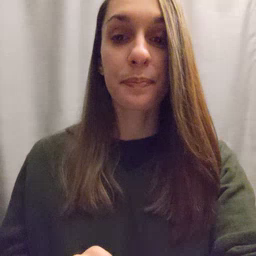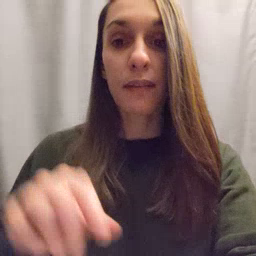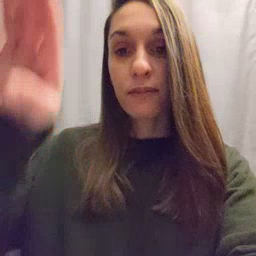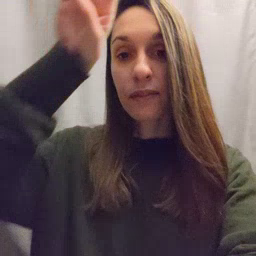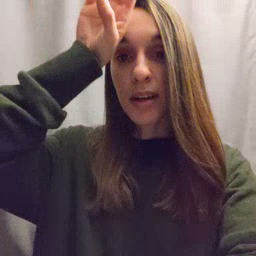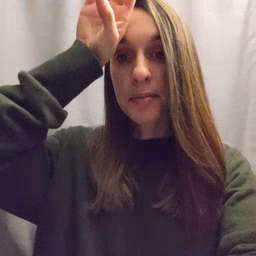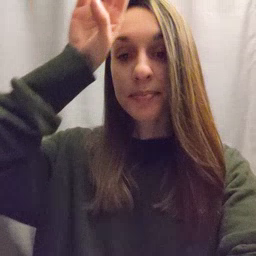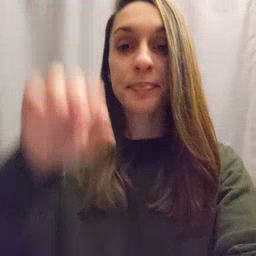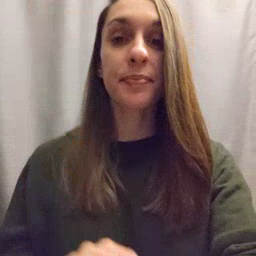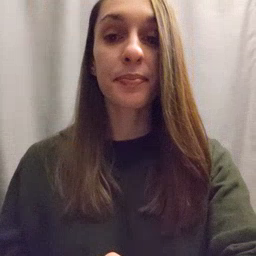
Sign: fireman